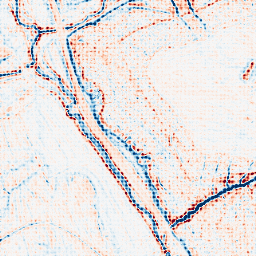
Category: edge_preserving
Decomposition family: bilateral
Decomposition parameters: d: 9
sigma_color: 75
sigma_space: 25
Upsampling method: sinc_blackman
Upsampling parameters: scale: 8
kernel_size: 8
Upsampling scale: 8